Question: I am using cordova 2.1 in my project.when i sent code to my client,he told that cordova file is missing and he downloading new 2.1 version and add that setup in that project then 'Cordova/CDVPlugin.h' file not found error is occurred.I also follwed this link <URL>..Here I attached screen shot for error.
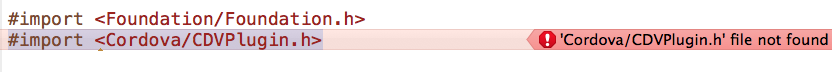
Answer: I bet that the Cordova.framework is not included in your XCode project.

To add it follow theses instructions:
- Under build Phases
- In the Link Binary With Libraries
- Click on the "+" button in the bottom
- Click on "Add Other..."
- Go in Macintosh HD -> Users -> Shared -> Cordova -> Frameworks
- Select Cordova.framework and click on Open
Try again to build your project.